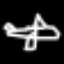
Label: airplane